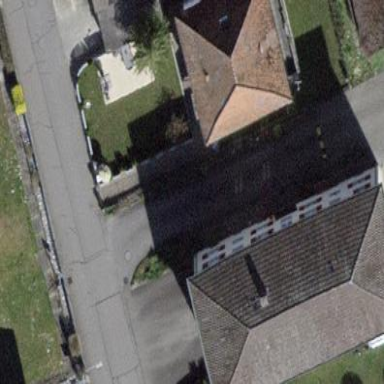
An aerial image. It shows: Building with tile roof.